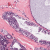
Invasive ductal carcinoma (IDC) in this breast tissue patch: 0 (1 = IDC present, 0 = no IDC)